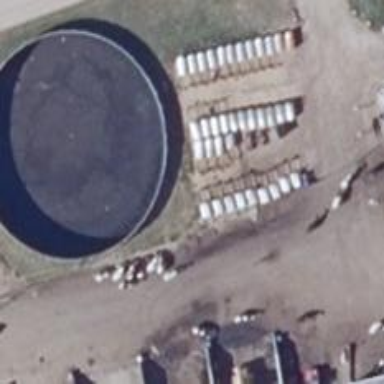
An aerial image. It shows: Storage tank that is man-made.